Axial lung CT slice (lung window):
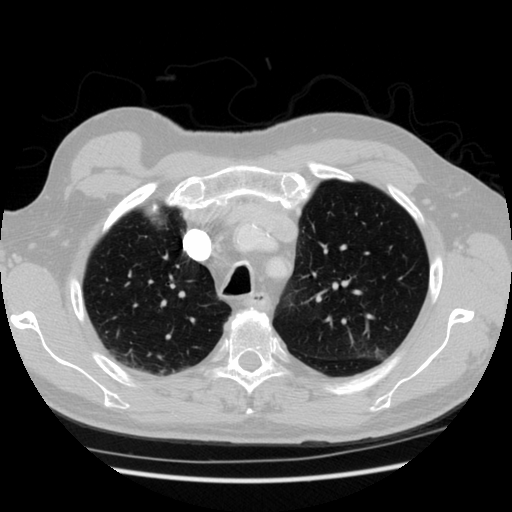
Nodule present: no